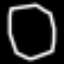
Label: octagon